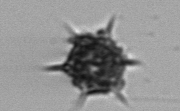
Label: Dictyocha